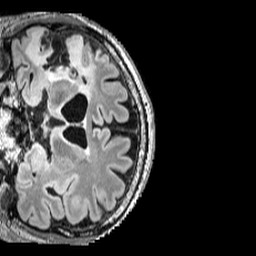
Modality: FLAIR
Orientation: coronal
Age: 47
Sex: male
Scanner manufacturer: siemens
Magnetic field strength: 3 T
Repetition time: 5 s
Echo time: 0.387 s